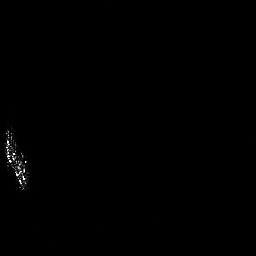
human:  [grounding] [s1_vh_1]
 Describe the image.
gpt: In the satellite image, there is  <ref>1 large ship </ref> <box>[[0, 48, 10, 74, 0]]</box> located at left.